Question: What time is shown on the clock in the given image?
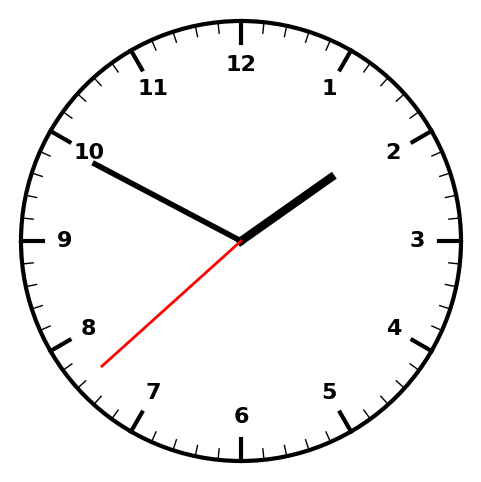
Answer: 01:49:38